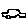
Label: car